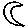
Label: moon